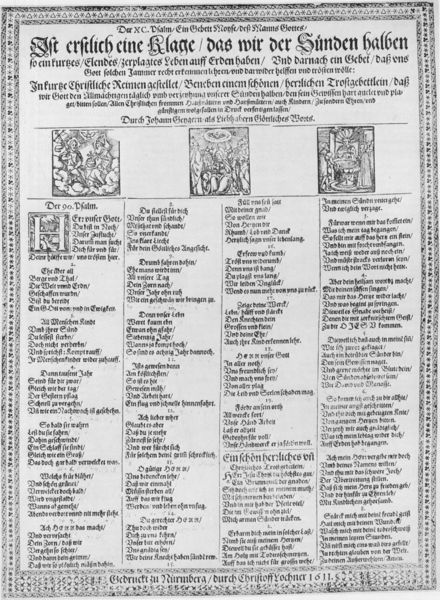
Titel: Der XC. Psalm/ Ein Gebett Moyse/ deß Manns Gottes
Künstler: Johann Geyger
Standort: Wolfenbüttel
Institution: Herzog August Bibliothek
Schlagwörter: angriff, weiß, grau, schwarz, ornament, bibel, rahmen, bild, kirche, drei, blatt, renaissance, holzschnitt, schrift, bilder, papier, grafik, graphik, linien, spalten, rand, deutsch, vier, unterschrift, religion, druck, radierung, stich, titel, seite, illustration, text, zeitung, initiale, überschrift, buchdruck, buchseite, untertitel, mittelalter, gedicht, predigt, zeilen, kupferstich, sünde, strophen, verse, flugblatt, altdeutsch, abbildung, eine, lied, bildchen, zeichnungen, wörter, initial, katholisch, spalte, majuskel, illustrationen, bibelstelle, psalm, schriftsatz, embleme, psalmen, sprophen, sünden, überschrifjt, klage, buchschmuck, ist, bilde, reime, h, trostgebet, gesichtserkennug, schnelligkeitsserum, hundesteuer, 1611, rbilder